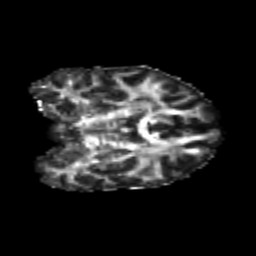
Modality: FA
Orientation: coronal
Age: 23
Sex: female
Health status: healthy
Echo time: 0.074 s